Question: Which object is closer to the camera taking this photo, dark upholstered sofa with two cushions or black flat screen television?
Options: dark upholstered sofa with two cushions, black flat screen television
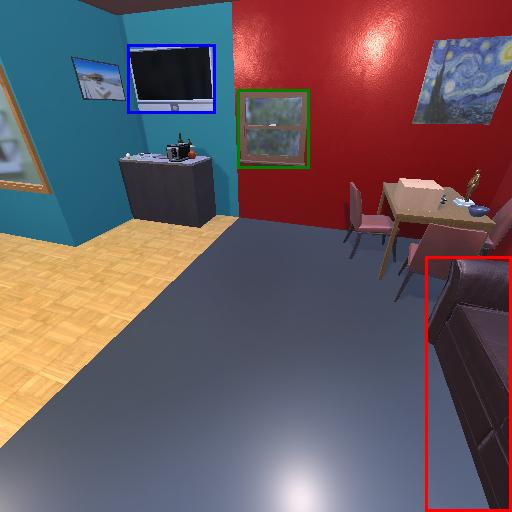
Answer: dark upholstered sofa with two cushions